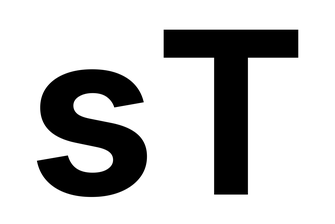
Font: Inter_Bold